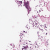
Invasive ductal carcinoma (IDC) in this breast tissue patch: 0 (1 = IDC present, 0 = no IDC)